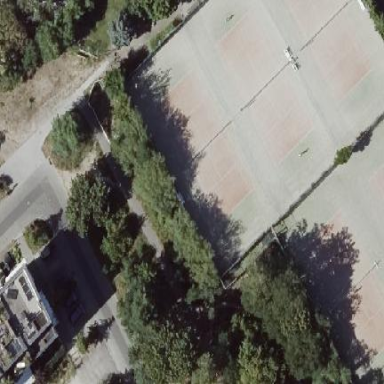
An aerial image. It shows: Tennis pitch with clay surface for leisure sports.